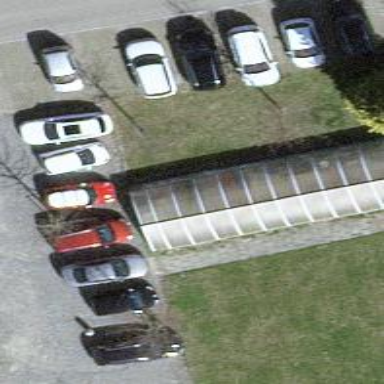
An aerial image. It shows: Bicycle parking area.